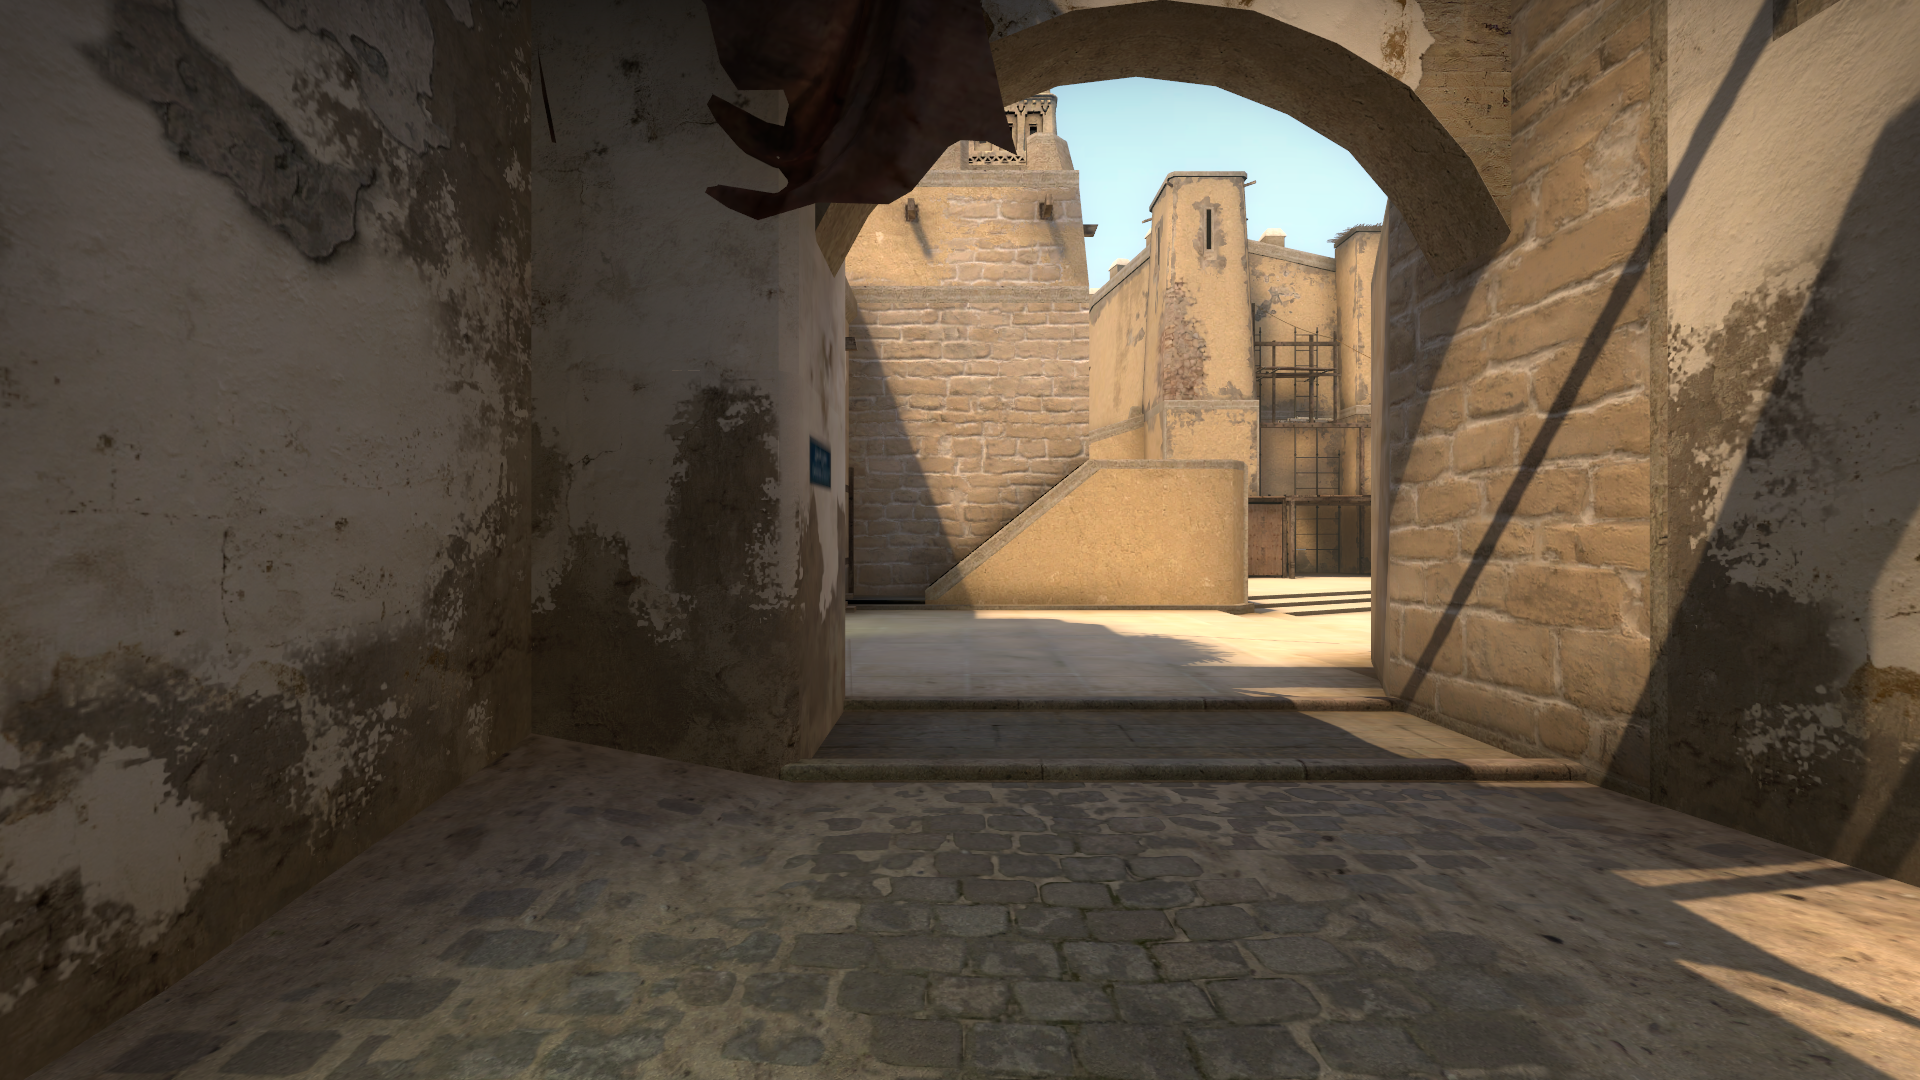
Map: de_mirage